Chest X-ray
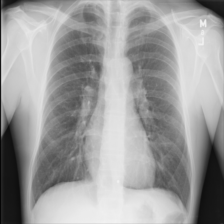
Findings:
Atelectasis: negative
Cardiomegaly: negative
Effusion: negative
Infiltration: negative
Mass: negative
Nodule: negative
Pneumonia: negative
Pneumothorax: negative
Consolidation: negative
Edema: negative
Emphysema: negative
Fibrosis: negative
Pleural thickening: negative
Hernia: negative